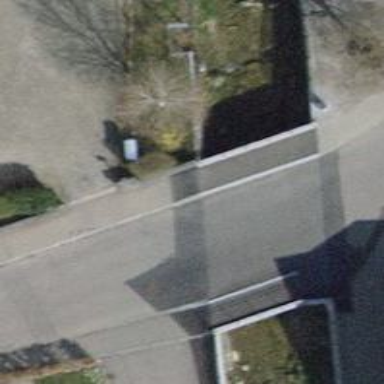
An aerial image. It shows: Sidewalk bridge over footway.